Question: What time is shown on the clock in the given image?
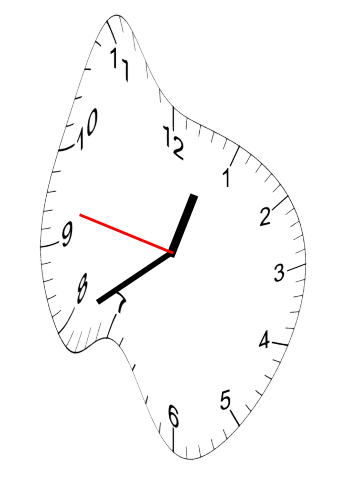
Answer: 12:39:47